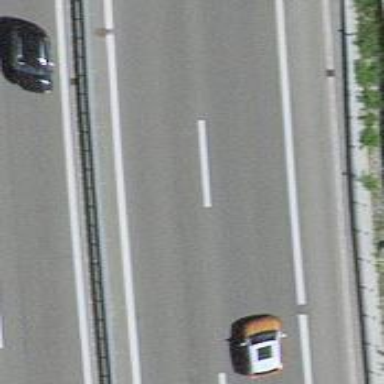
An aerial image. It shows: Asphalt motorway.